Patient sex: F
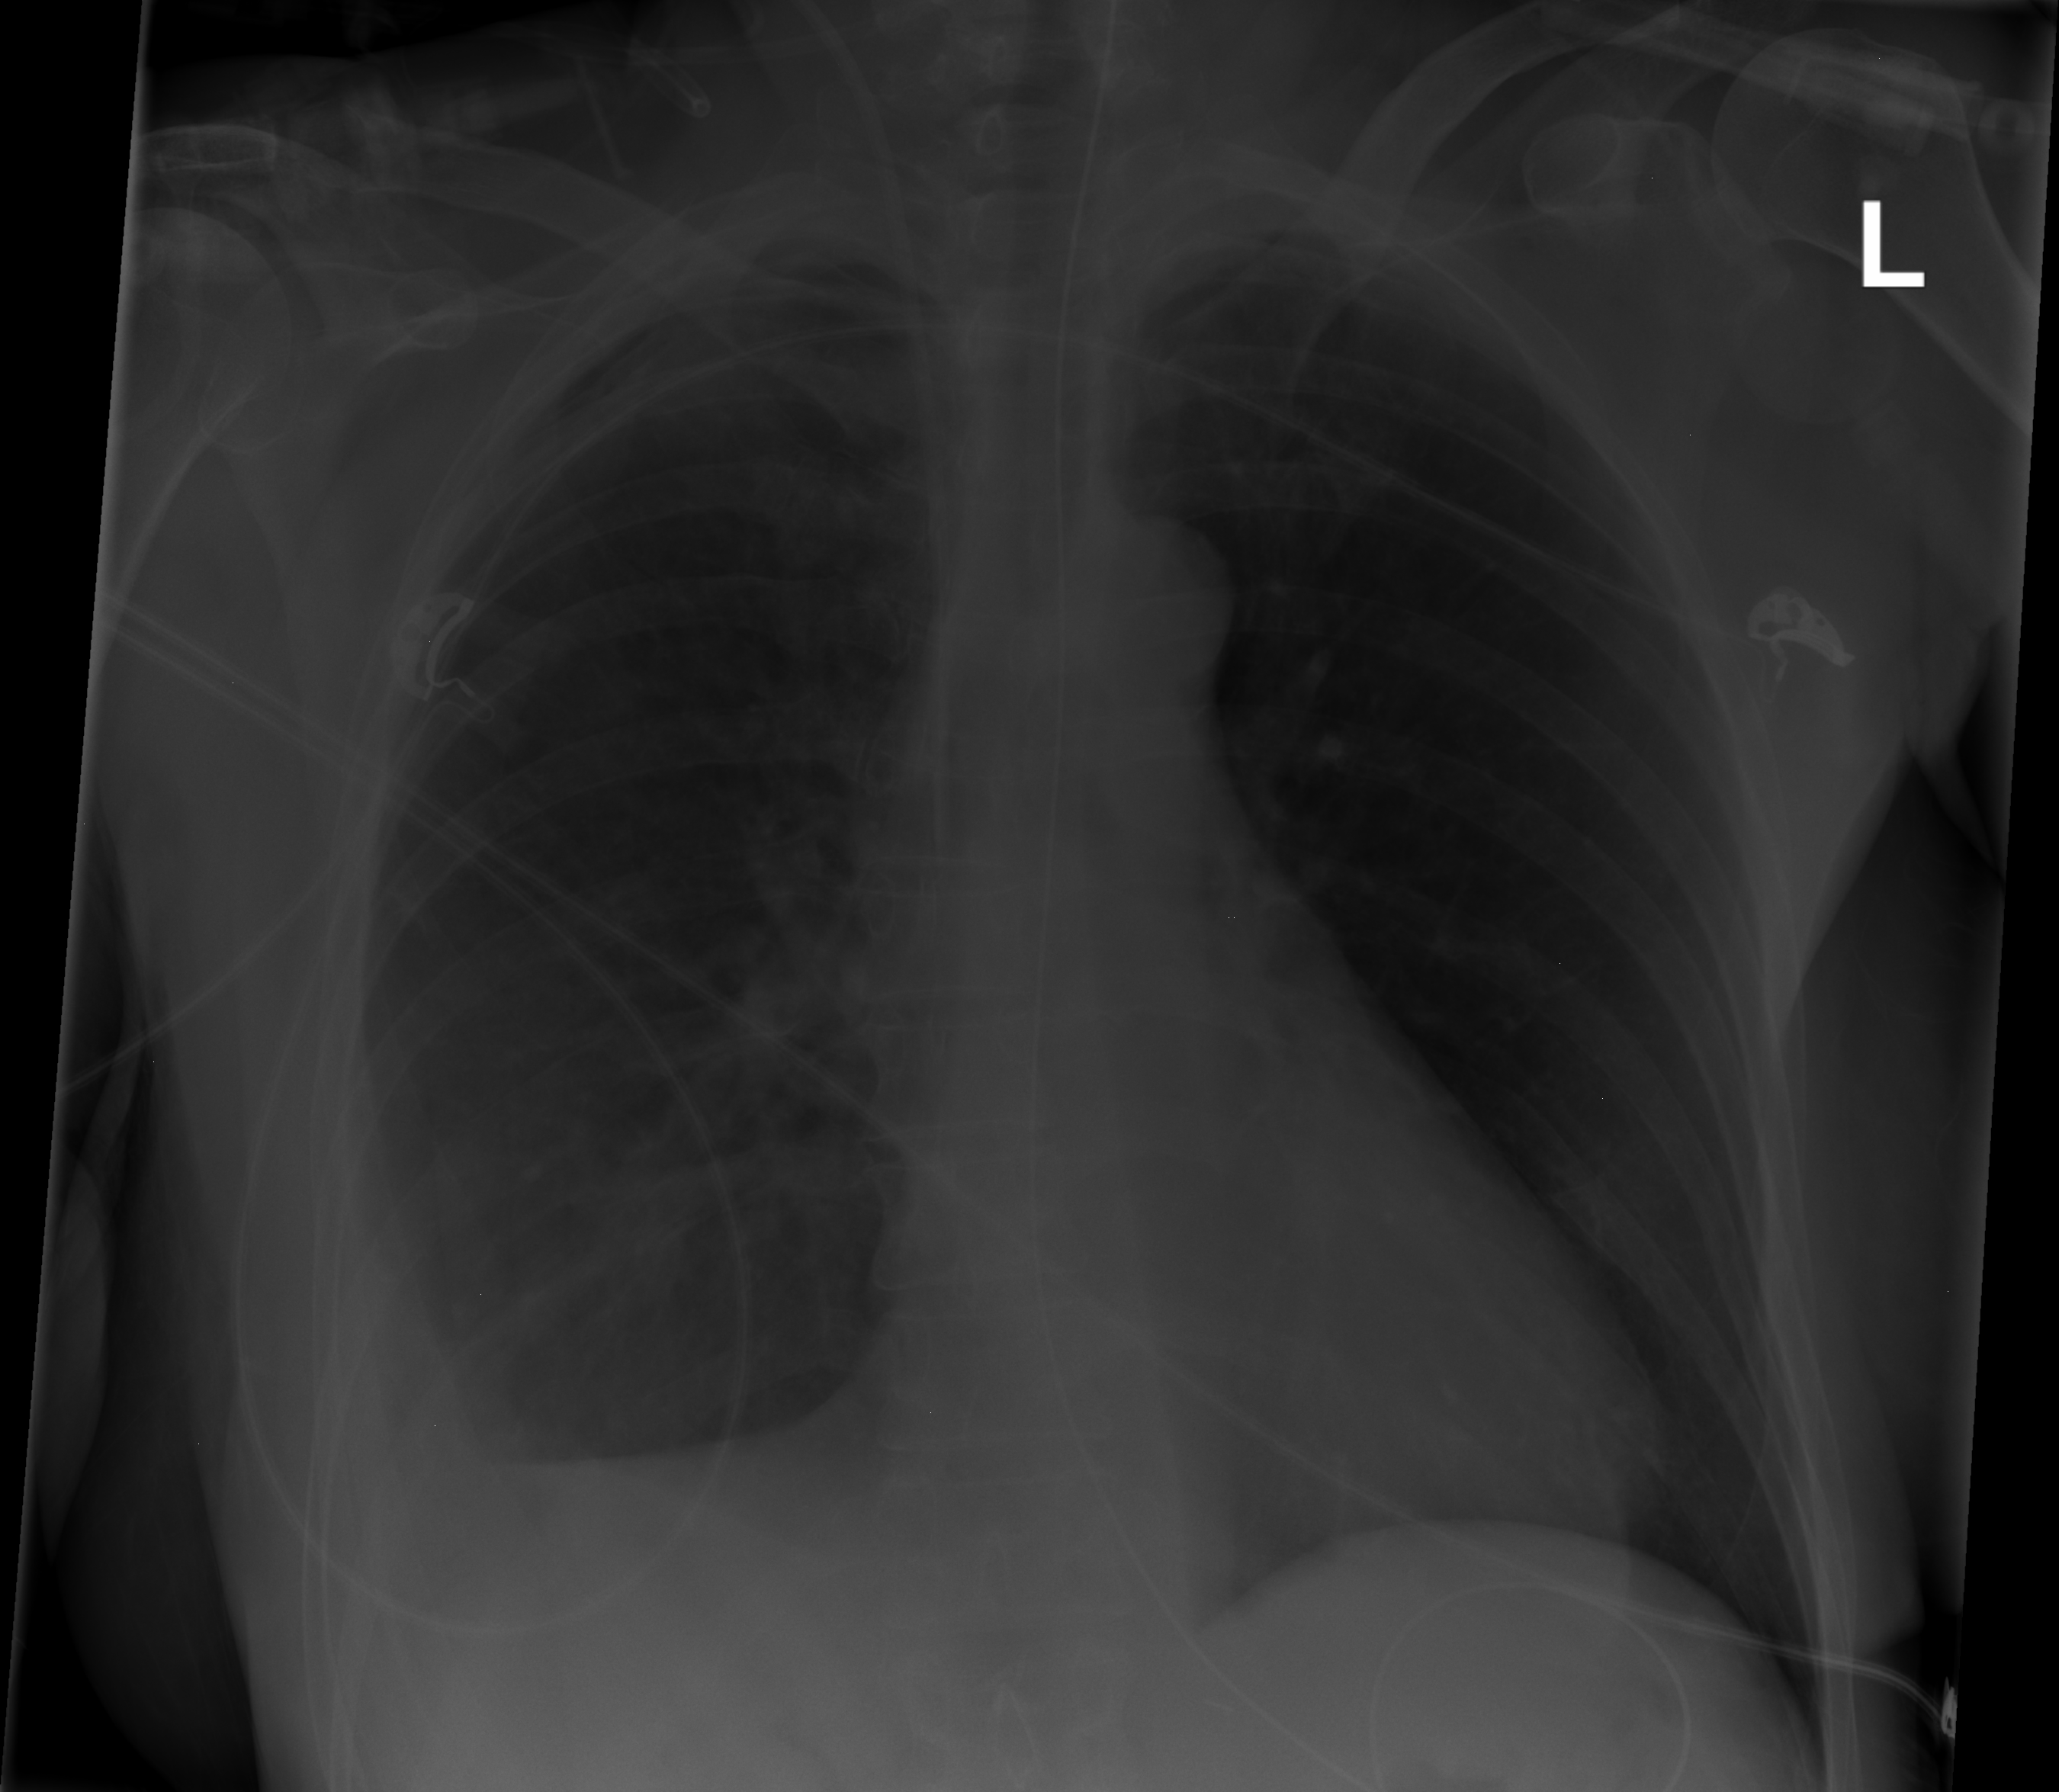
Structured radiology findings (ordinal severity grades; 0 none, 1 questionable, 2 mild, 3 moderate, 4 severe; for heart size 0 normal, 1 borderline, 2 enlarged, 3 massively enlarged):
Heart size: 0
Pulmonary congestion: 0
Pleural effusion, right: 2
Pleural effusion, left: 0
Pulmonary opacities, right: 0
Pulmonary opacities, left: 0
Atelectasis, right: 0
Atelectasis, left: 0